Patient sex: M
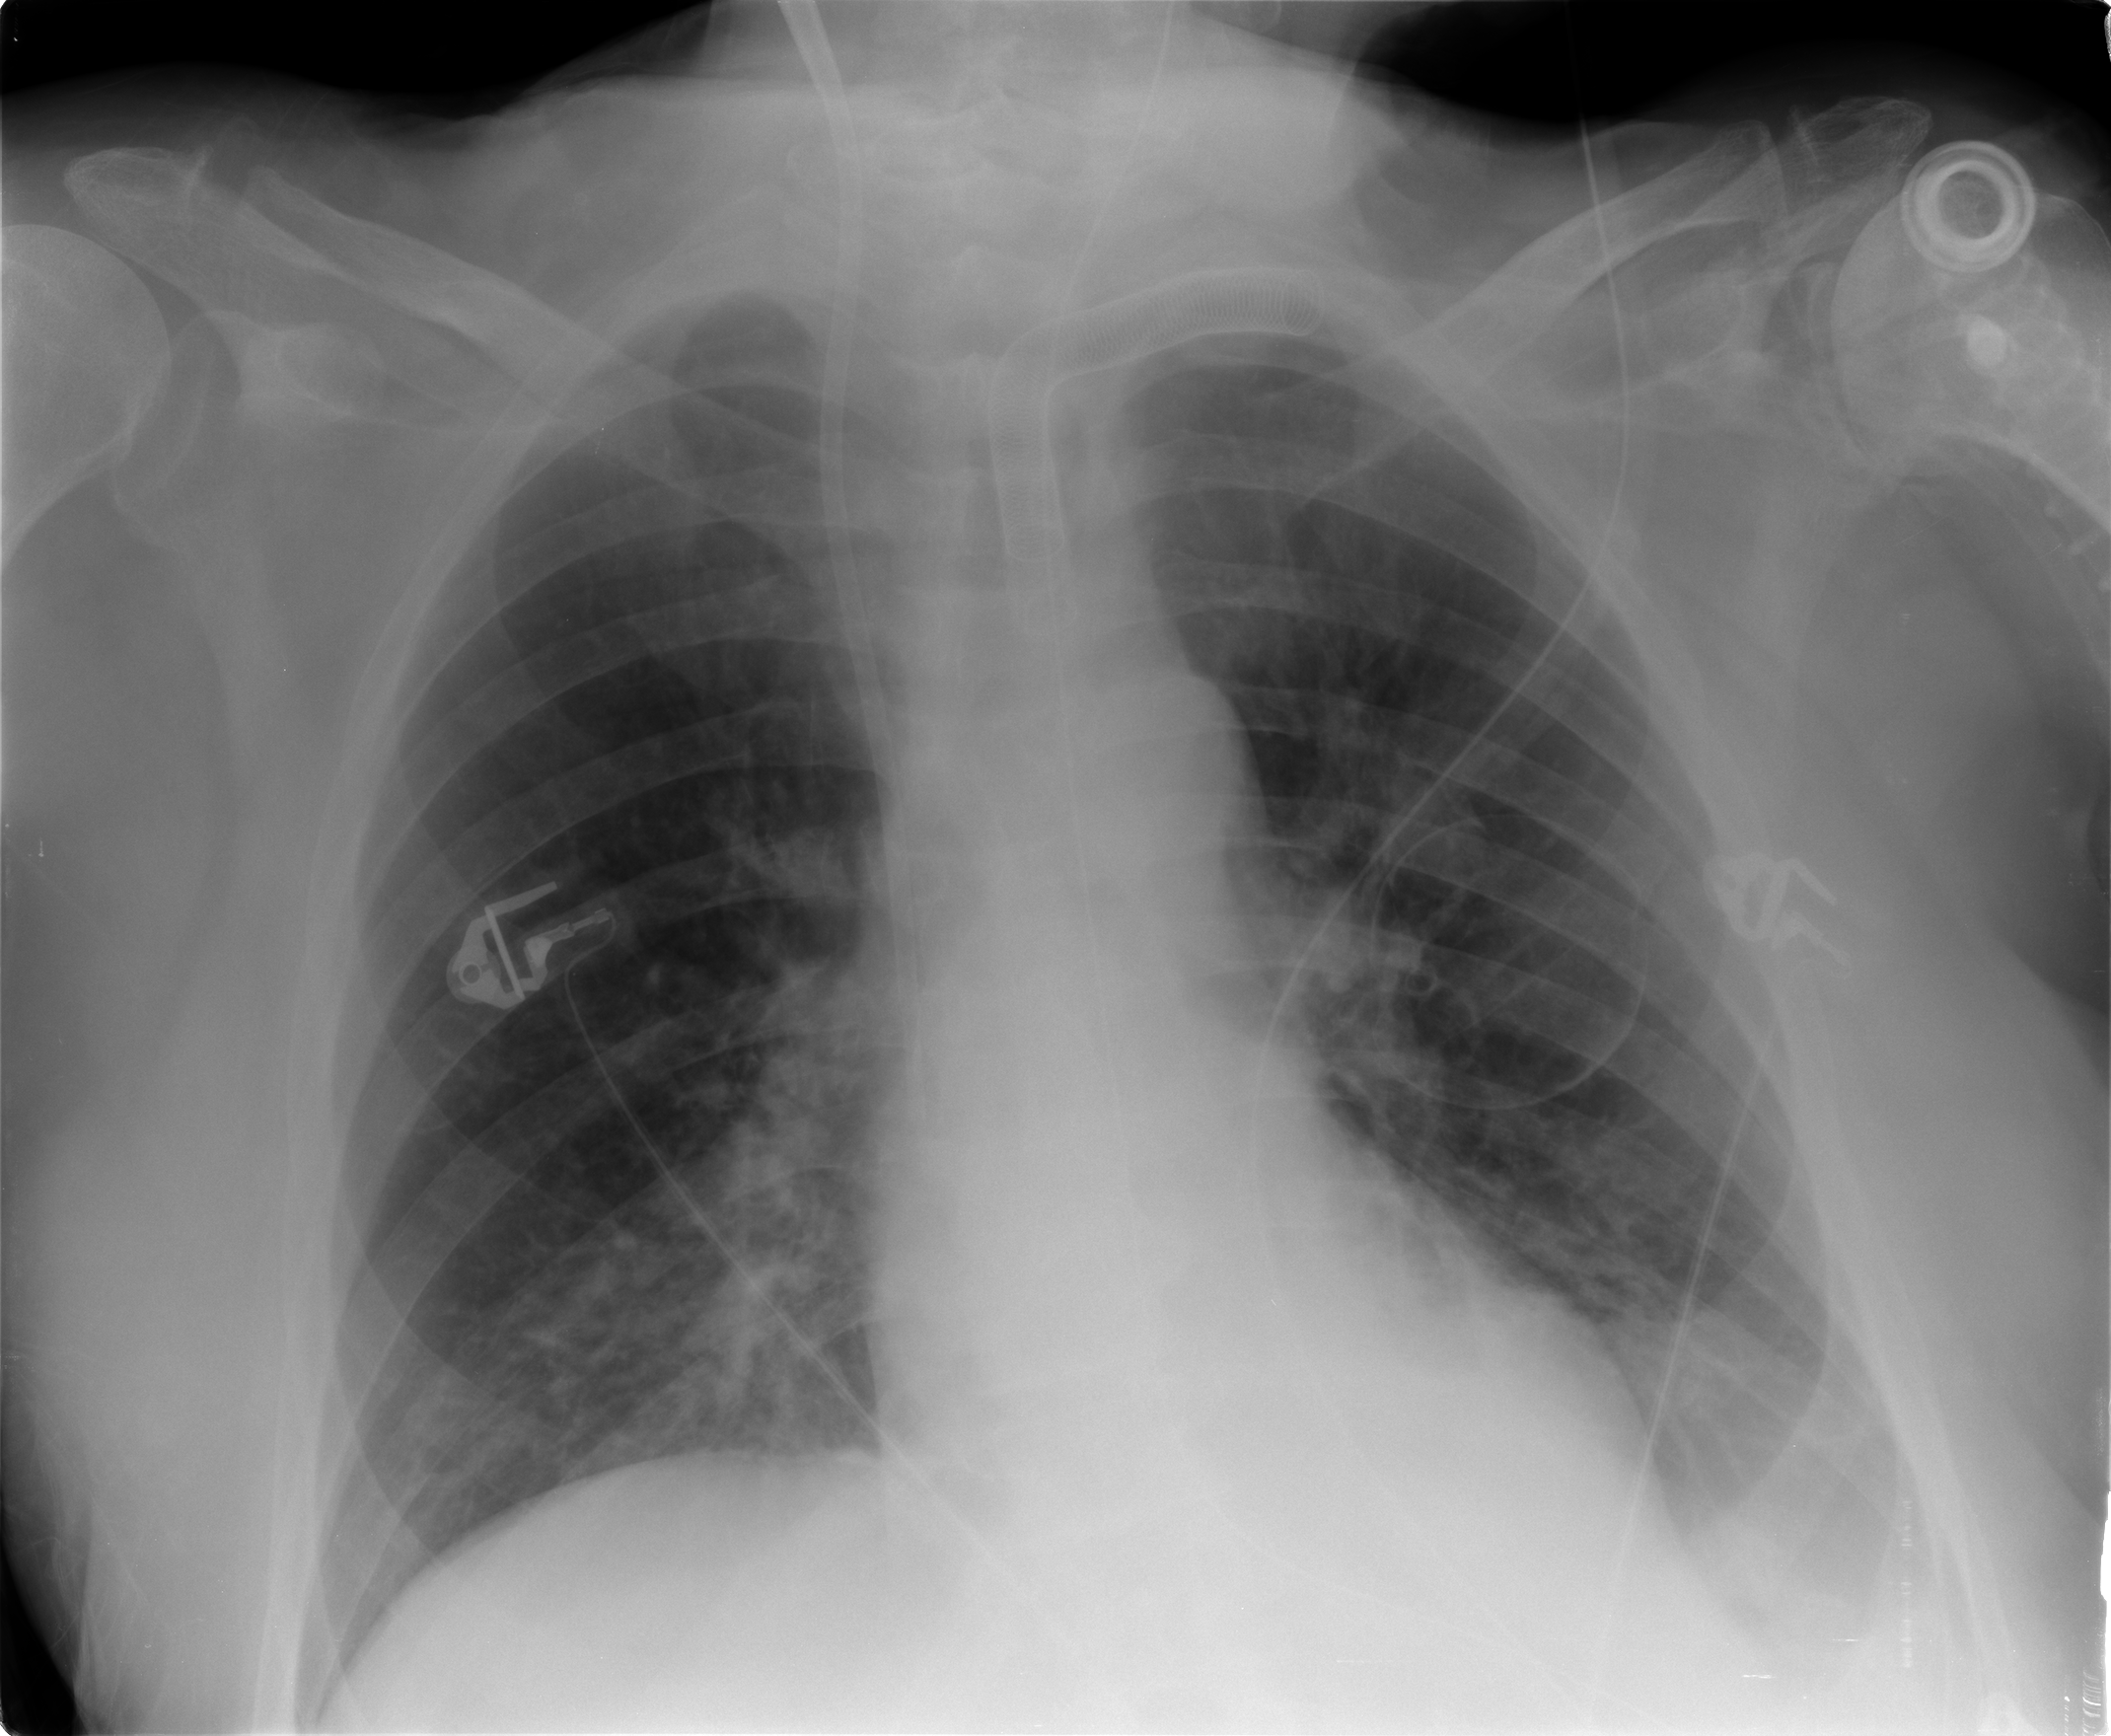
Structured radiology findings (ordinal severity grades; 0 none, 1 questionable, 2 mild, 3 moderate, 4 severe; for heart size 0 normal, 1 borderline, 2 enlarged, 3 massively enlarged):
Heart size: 0
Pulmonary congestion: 0
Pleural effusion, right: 0
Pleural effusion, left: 2
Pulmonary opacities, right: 0
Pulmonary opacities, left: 0
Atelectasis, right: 2
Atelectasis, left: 2